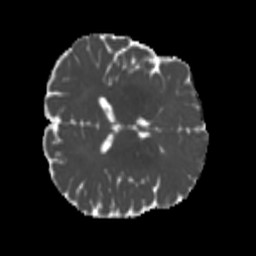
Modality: MD
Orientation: axial
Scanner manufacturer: siemens
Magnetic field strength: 3 T
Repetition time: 4 s
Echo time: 0.0594 s